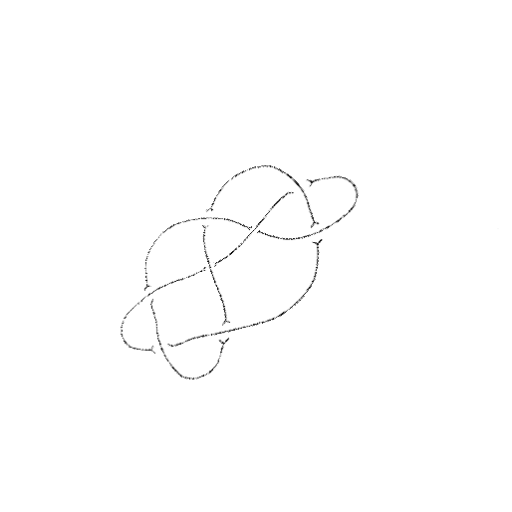
Crossing number: 8